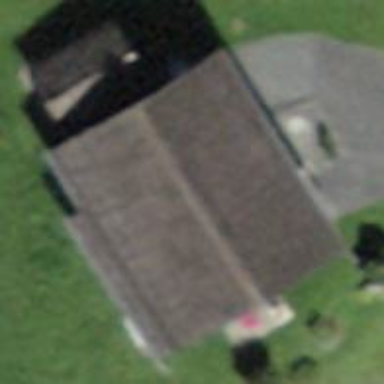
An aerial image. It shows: Barn.